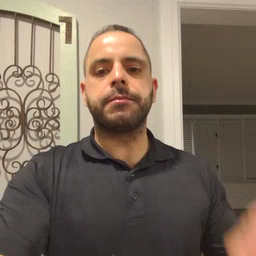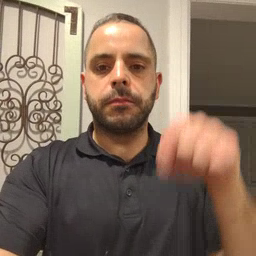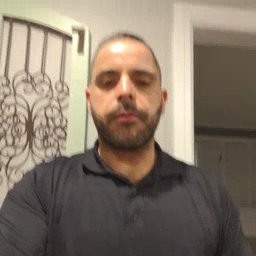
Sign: down